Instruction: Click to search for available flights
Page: home
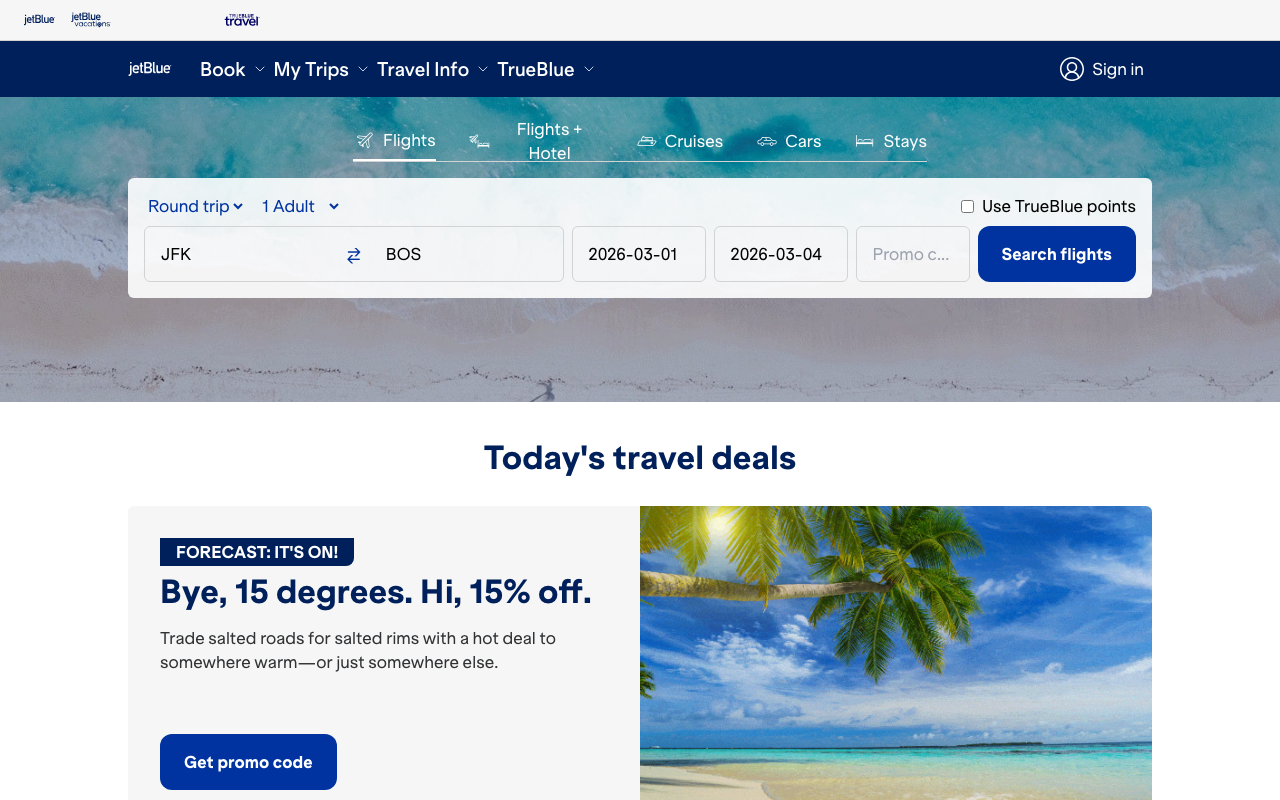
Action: click